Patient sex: M
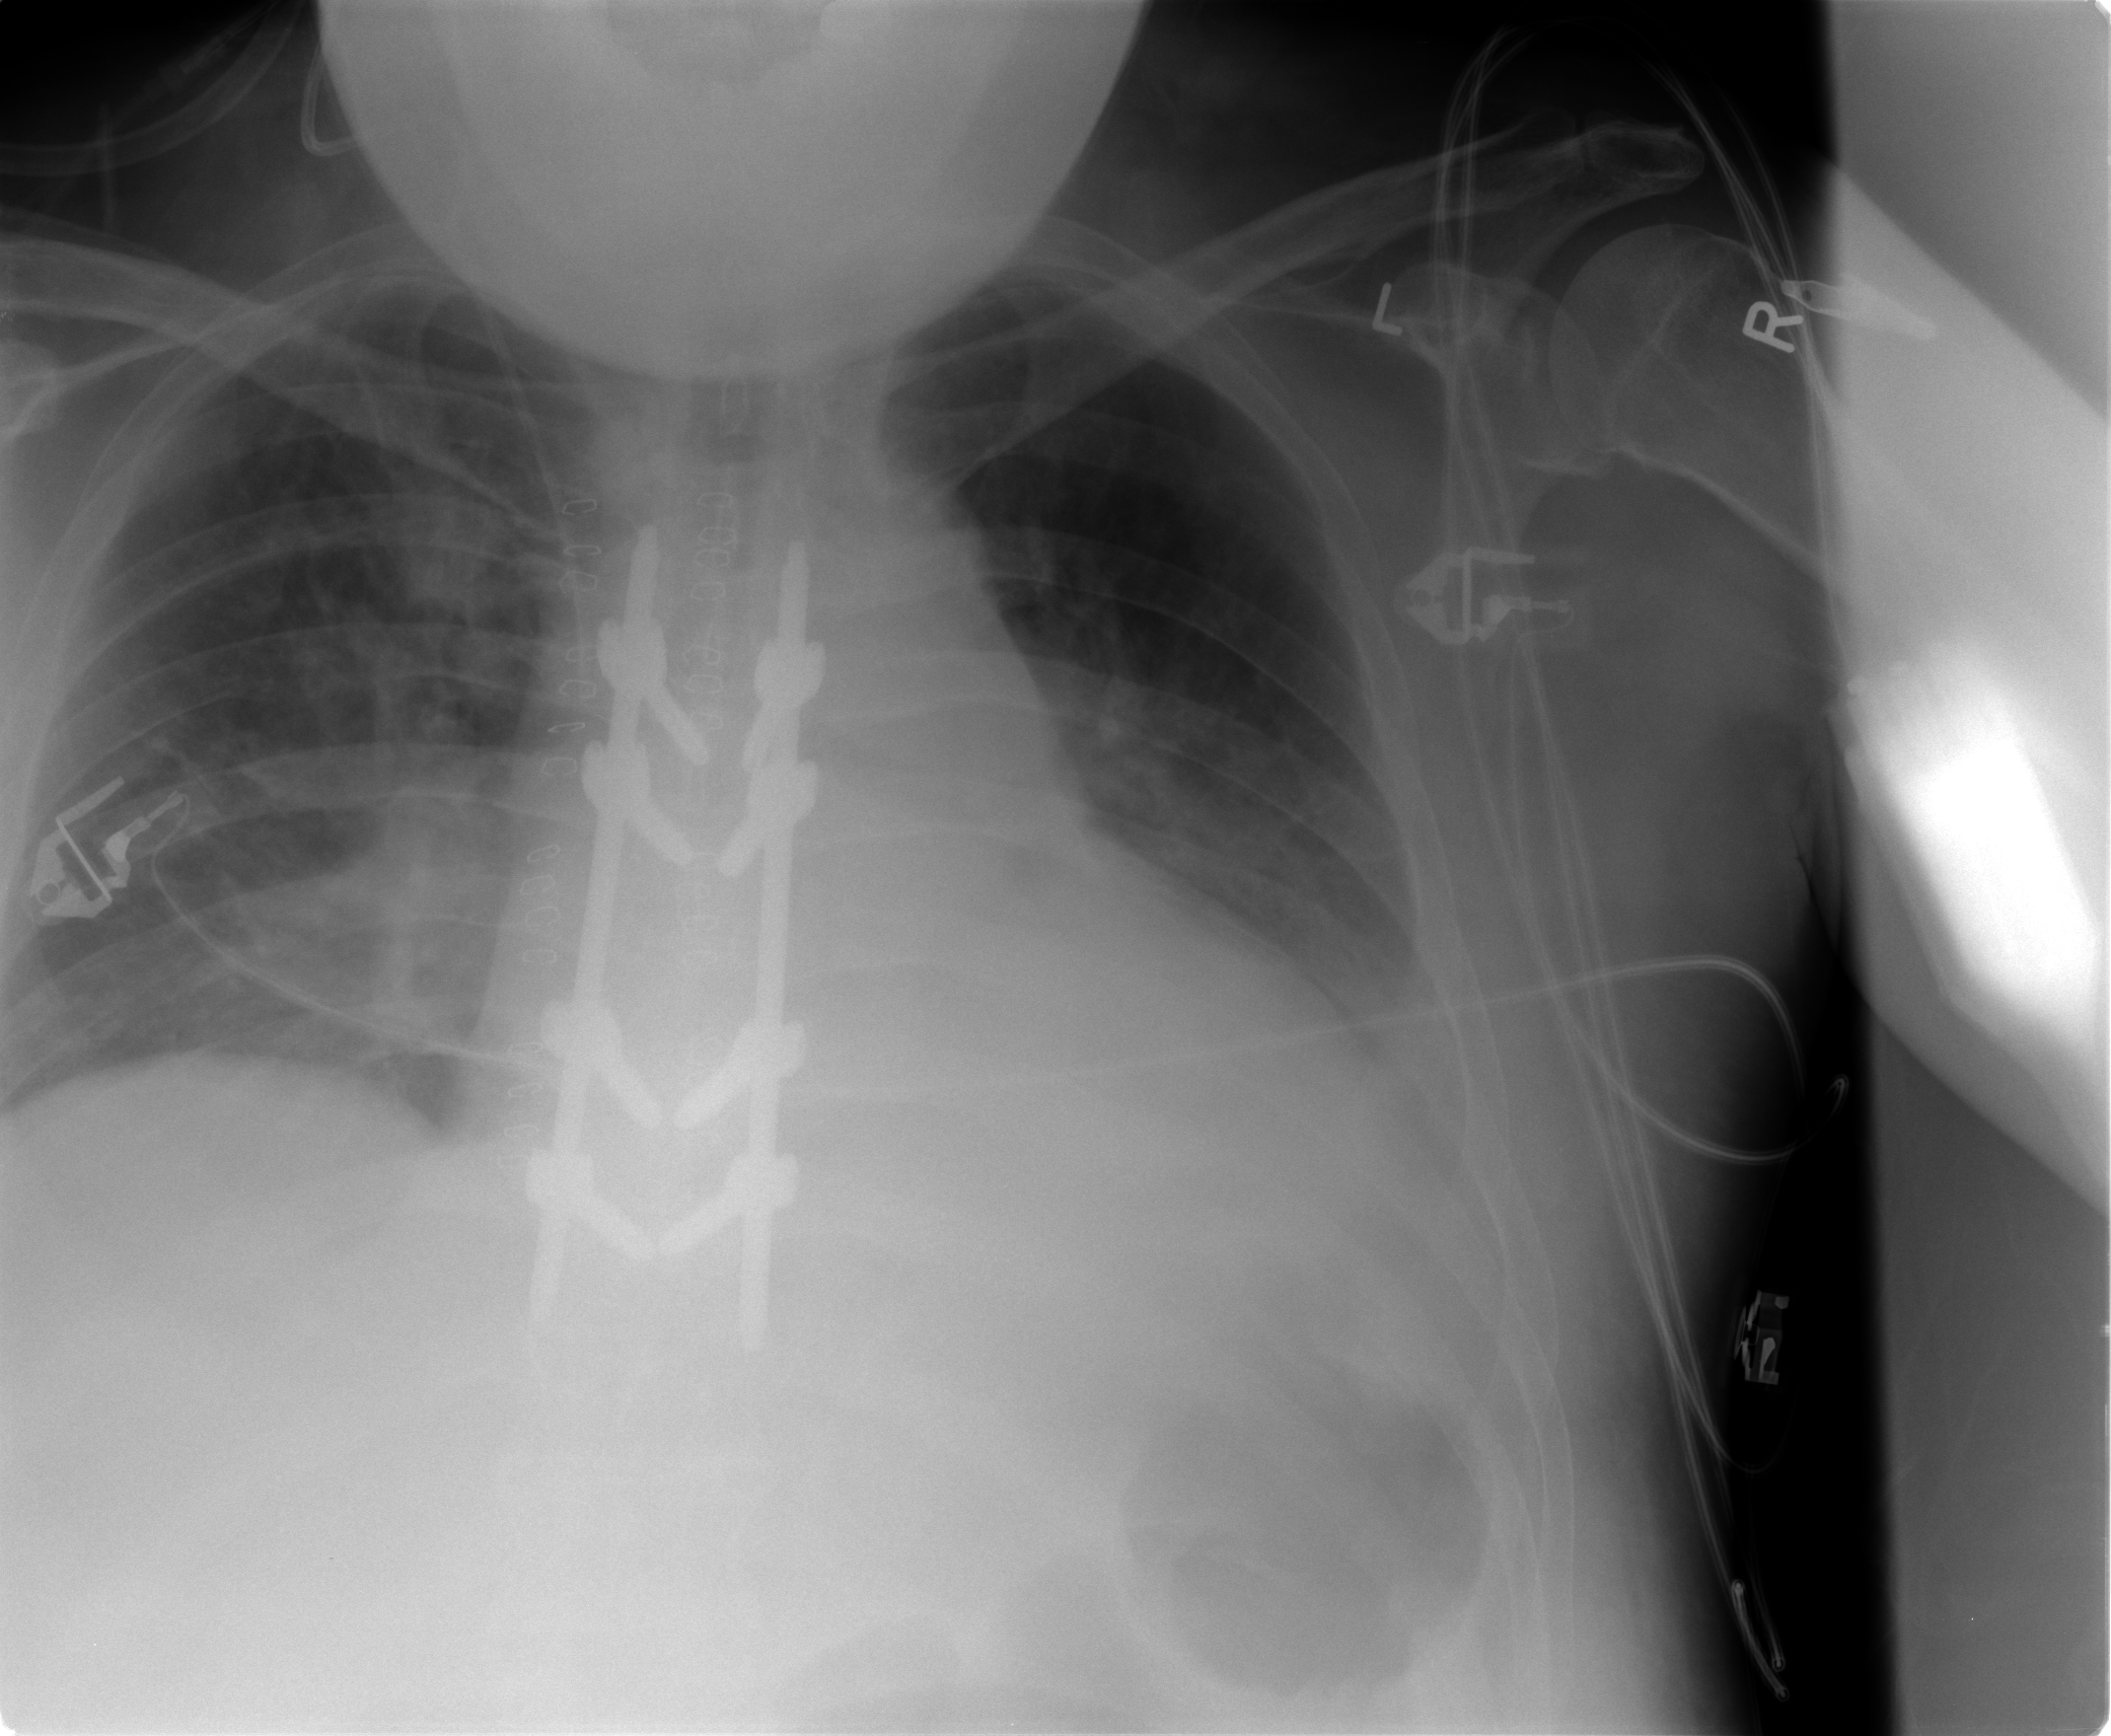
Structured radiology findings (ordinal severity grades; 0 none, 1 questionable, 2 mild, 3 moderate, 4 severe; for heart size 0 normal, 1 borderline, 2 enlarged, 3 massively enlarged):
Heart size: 2
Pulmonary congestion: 2
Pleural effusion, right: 0
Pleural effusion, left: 2
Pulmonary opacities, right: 2
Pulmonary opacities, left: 0
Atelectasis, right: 2
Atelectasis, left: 2